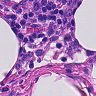
Metastatic tissue present: no